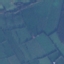
Land use / land cover: Pasture